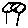
Label: tree